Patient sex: M
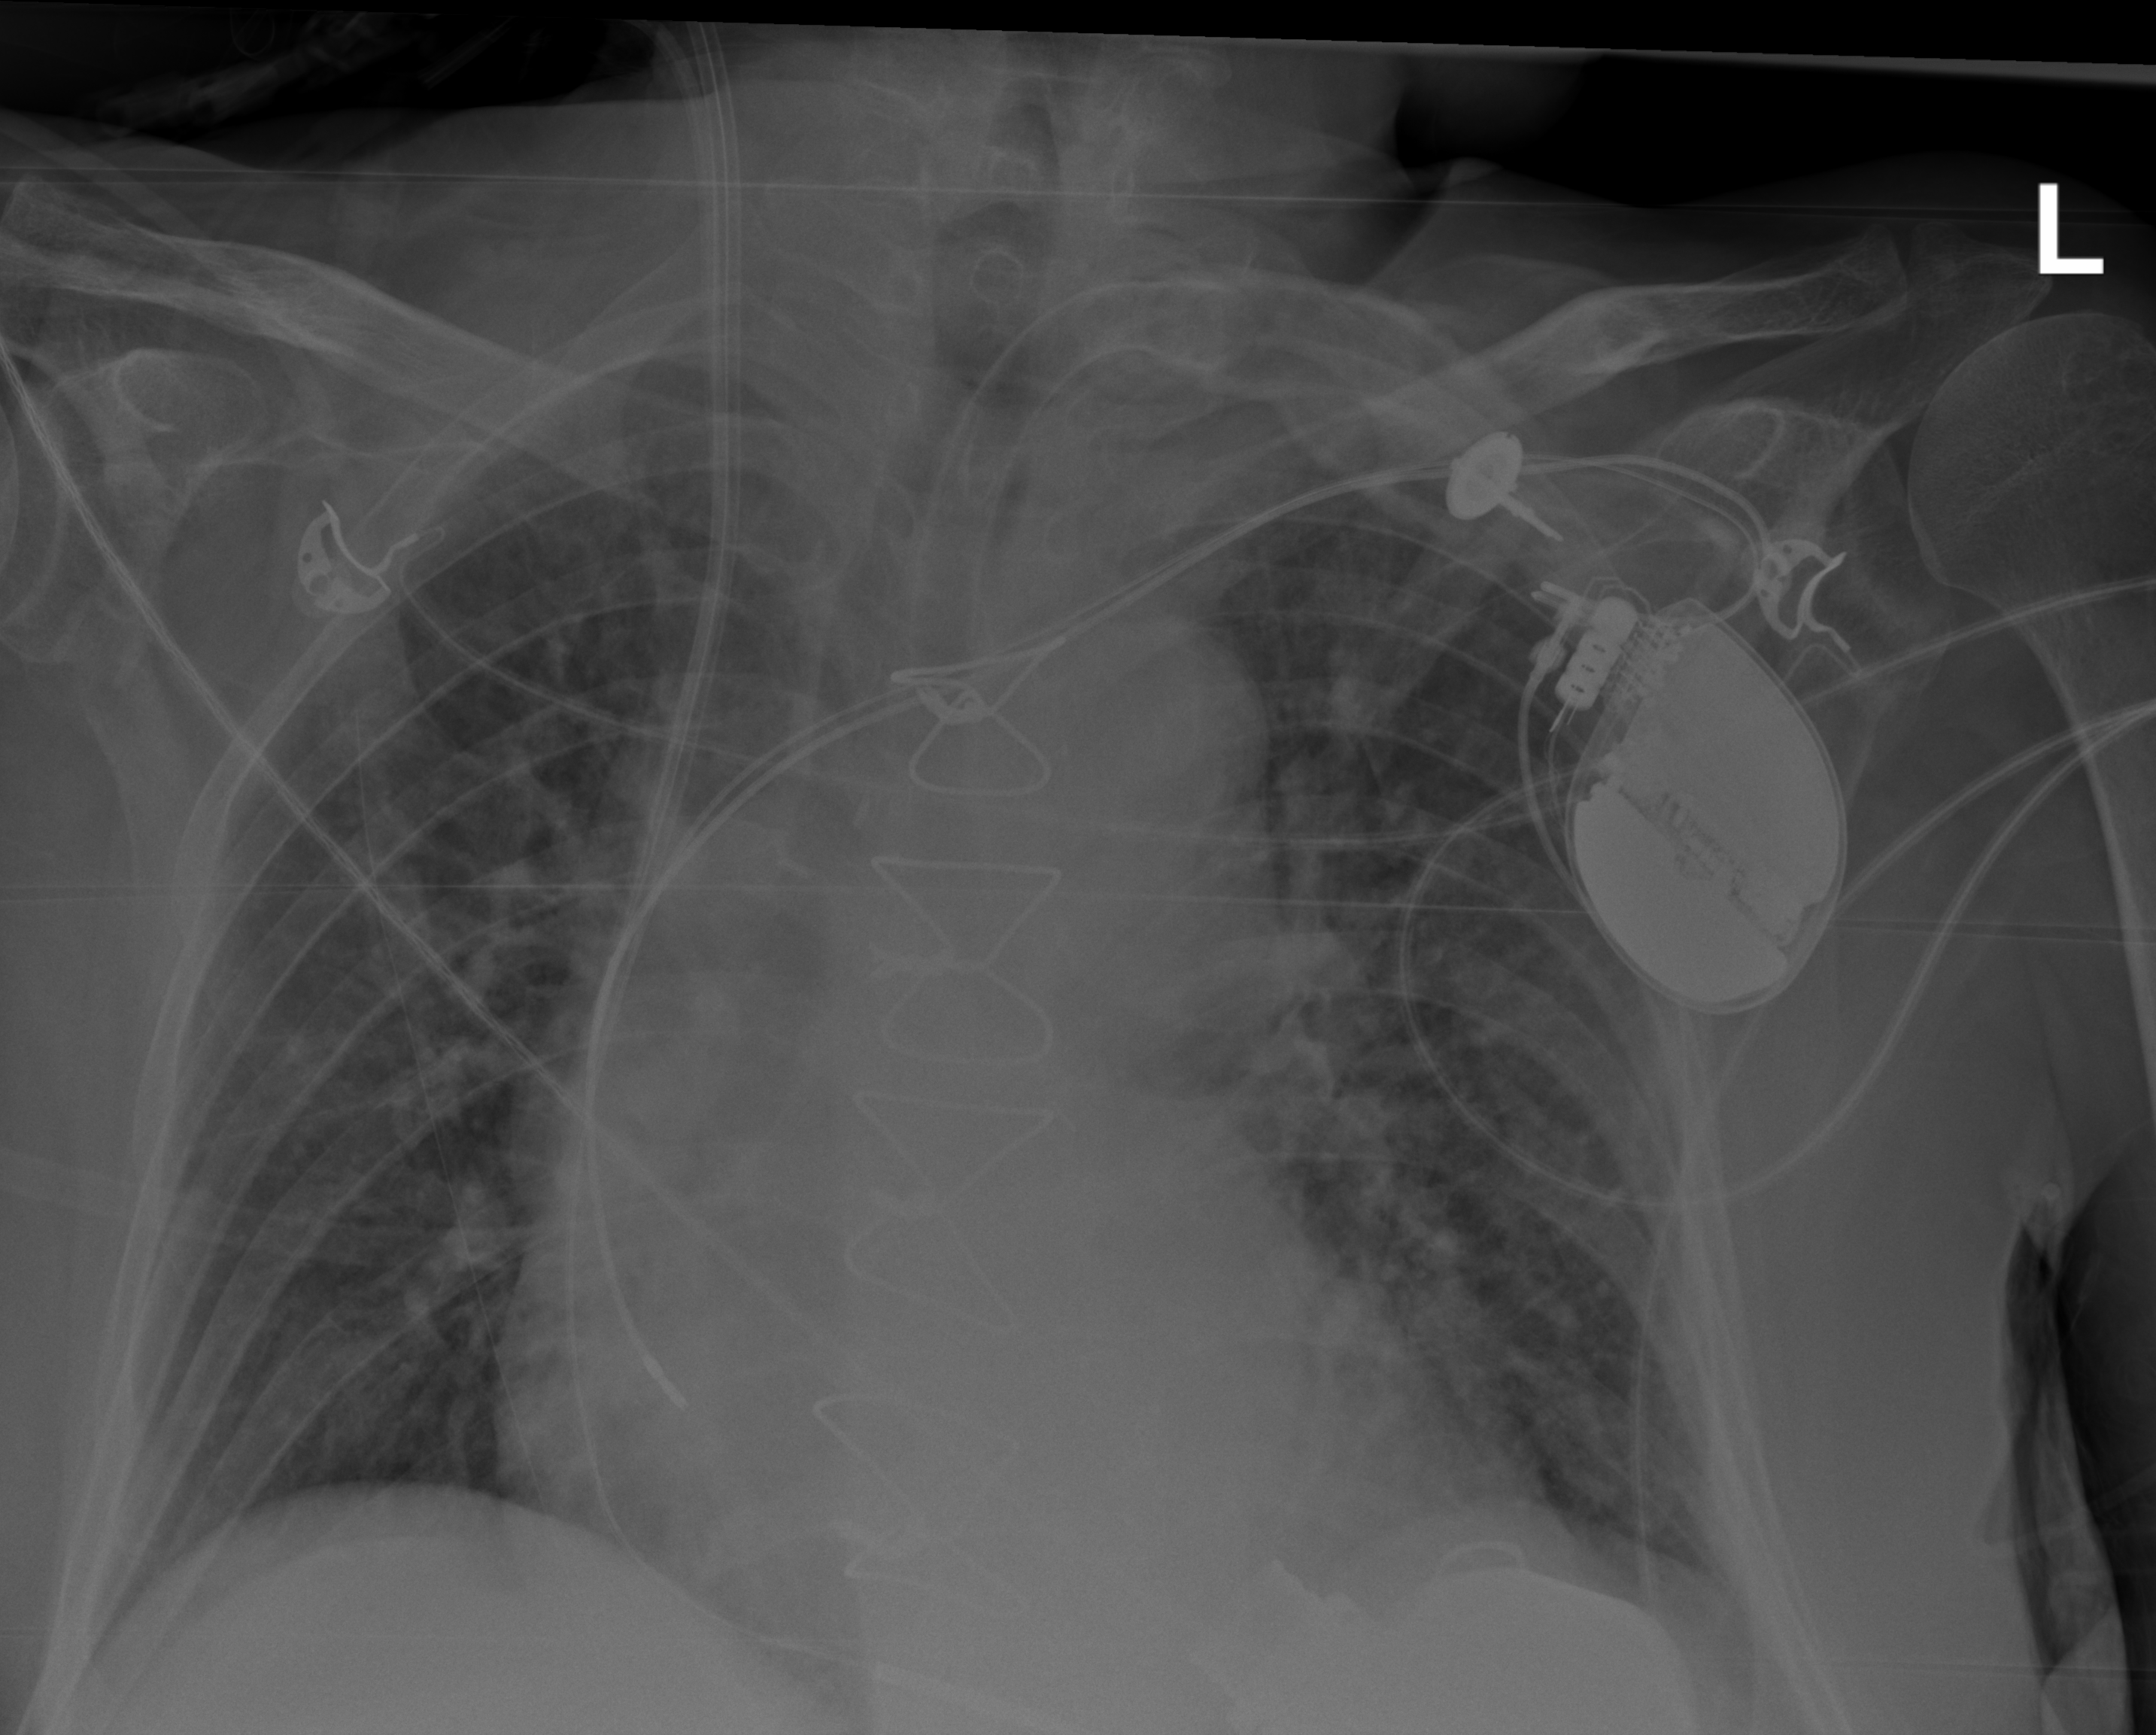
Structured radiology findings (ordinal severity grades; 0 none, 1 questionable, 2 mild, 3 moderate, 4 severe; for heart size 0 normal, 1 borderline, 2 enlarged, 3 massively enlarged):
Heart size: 2
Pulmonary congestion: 2
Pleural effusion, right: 0
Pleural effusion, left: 1
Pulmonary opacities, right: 2
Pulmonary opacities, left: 3
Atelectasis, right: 1
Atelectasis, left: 2